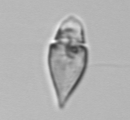
Label: Amphidinium